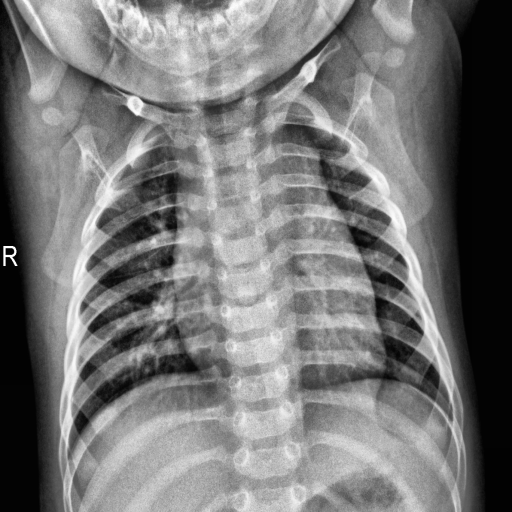
Finding: NORMAL